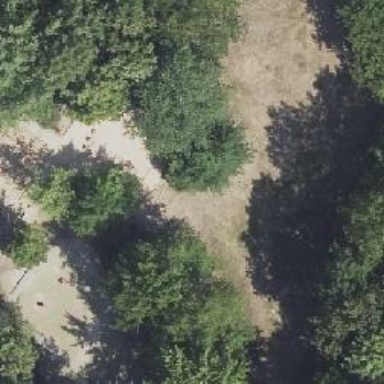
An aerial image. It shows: Playground featuring basket swing.